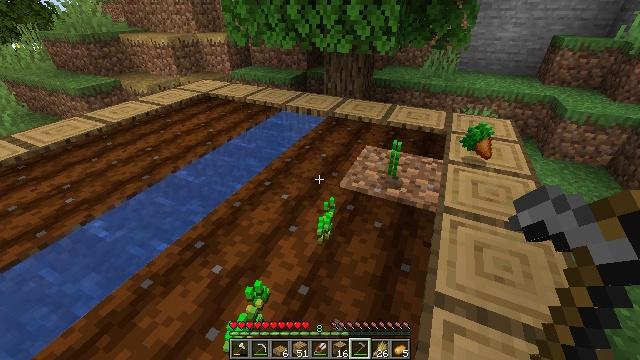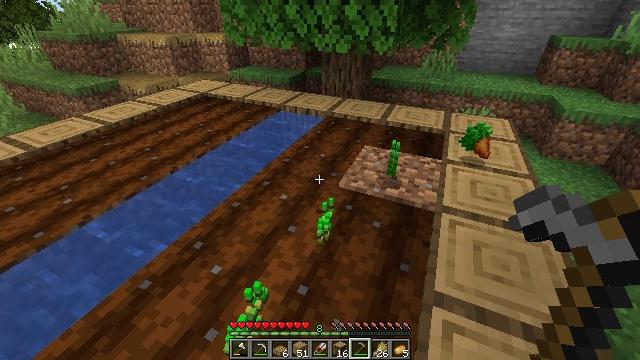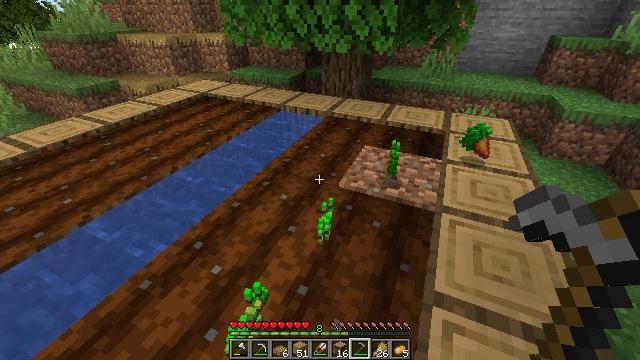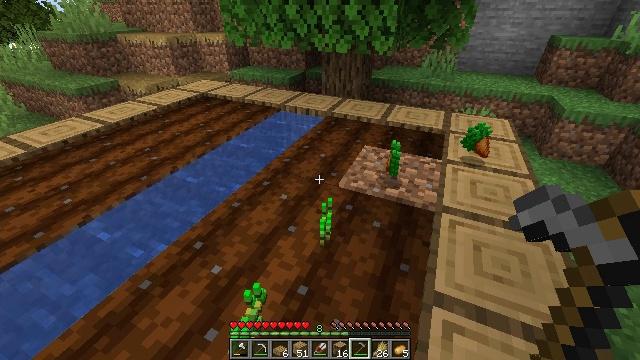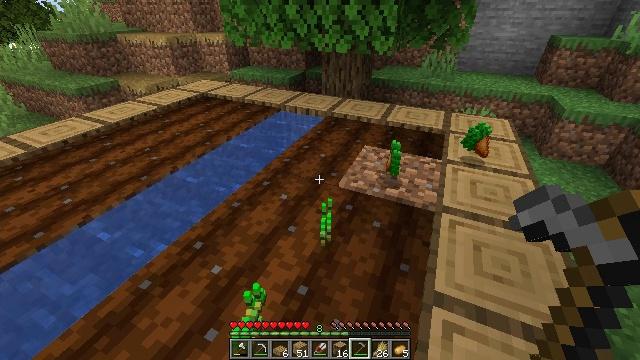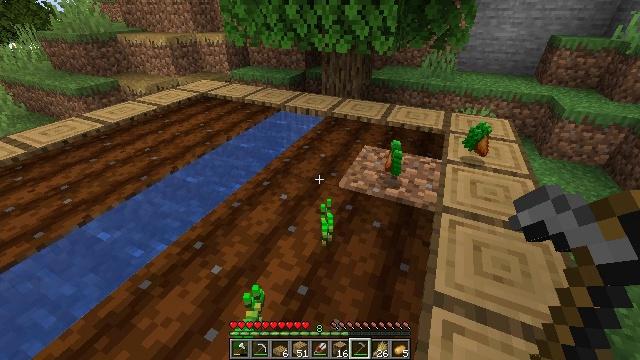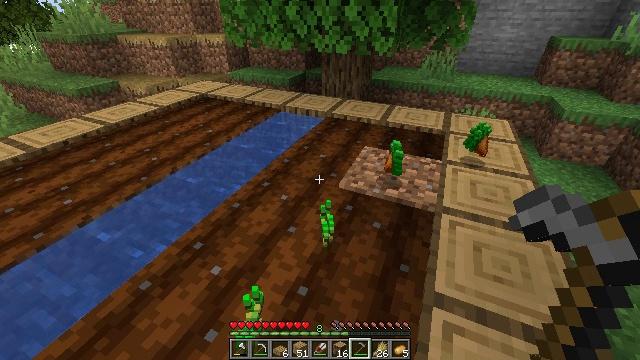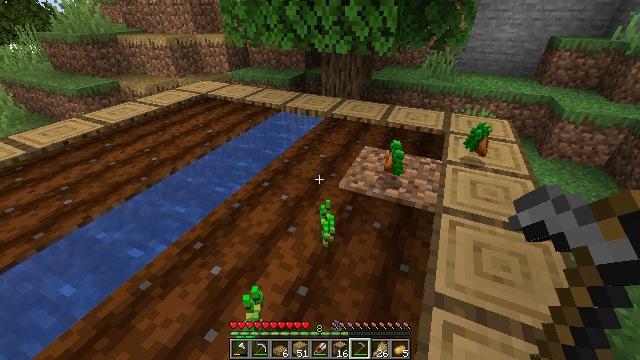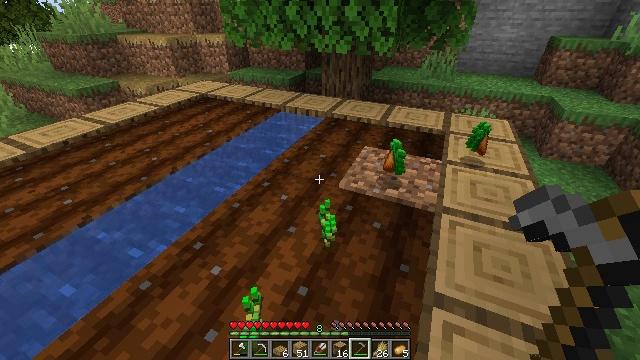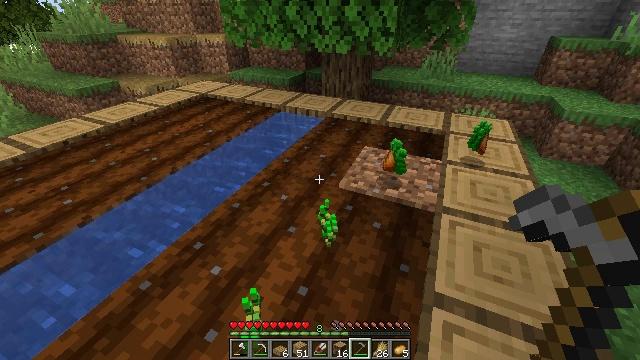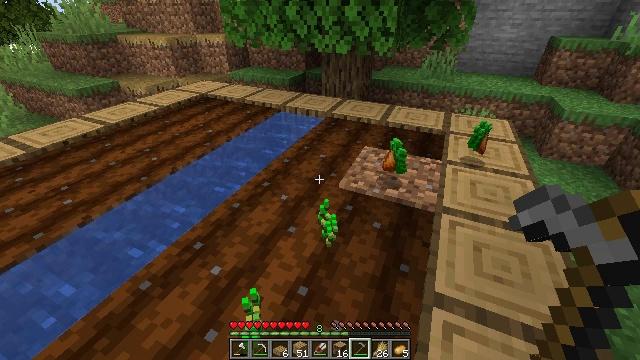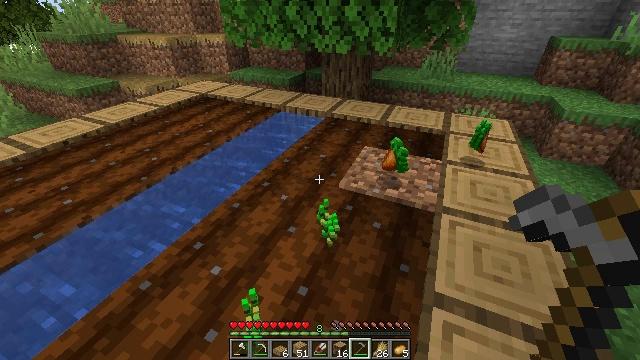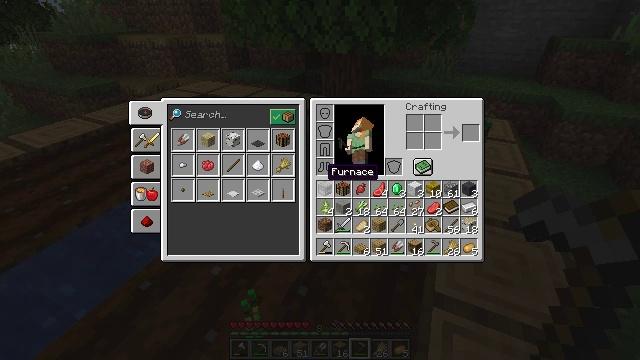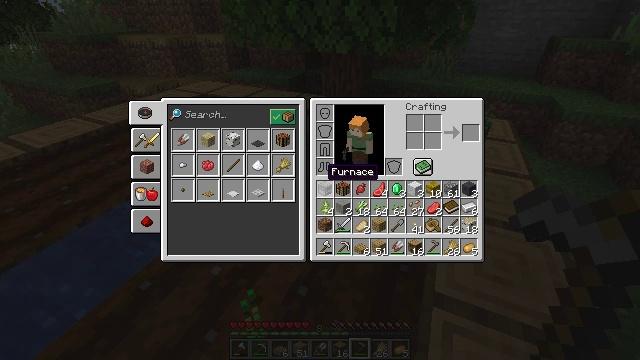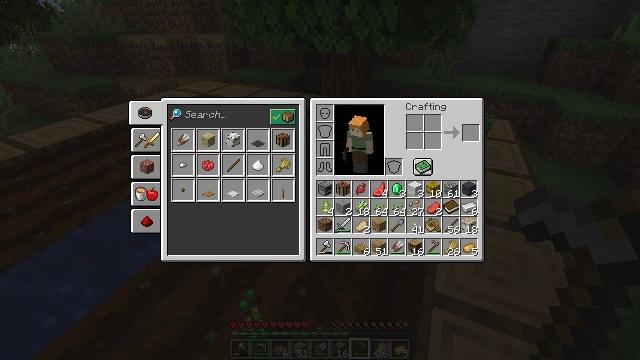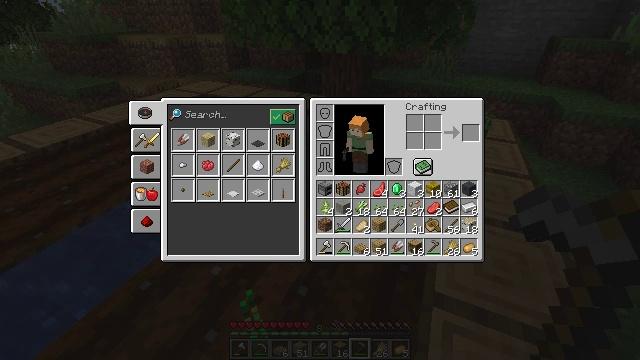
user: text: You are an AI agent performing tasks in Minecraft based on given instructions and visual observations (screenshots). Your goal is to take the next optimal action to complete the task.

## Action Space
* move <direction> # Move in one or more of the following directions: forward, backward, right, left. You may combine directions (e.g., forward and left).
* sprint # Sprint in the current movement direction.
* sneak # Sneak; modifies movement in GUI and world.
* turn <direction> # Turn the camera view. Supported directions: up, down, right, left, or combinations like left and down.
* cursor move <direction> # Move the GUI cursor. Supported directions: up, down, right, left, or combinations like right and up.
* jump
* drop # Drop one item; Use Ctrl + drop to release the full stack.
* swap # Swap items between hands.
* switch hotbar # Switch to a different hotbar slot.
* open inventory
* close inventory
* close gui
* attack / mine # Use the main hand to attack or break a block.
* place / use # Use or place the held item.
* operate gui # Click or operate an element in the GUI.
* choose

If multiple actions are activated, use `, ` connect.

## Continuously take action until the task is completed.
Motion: motion action
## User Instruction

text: Drop an oak log.
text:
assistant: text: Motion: no_op
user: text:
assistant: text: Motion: no_op
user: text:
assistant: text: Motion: no_op
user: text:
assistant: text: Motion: no_op
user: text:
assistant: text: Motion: no_op
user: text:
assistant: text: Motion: no_op
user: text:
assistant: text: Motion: no_op
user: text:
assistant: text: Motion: no_op
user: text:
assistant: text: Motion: no_op
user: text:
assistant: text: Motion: no_op
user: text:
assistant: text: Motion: no_op
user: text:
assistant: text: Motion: open inventory
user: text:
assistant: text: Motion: open inventory
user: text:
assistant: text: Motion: open inventory
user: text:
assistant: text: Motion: open inventory
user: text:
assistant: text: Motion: no_op
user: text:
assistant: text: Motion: no_op
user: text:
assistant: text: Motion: no_op
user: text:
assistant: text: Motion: no_op
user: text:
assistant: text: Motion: no_op
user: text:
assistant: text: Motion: no_op
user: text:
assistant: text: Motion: cursor move right
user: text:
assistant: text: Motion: no_op
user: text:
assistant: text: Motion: cursor move right
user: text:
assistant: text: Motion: cursor move right and down
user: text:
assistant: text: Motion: cursor move right and down
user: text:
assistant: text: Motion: cursor move right and down
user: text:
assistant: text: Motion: cursor move right
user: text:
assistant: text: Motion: no_op
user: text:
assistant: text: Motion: no_op